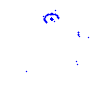
Particle: proton